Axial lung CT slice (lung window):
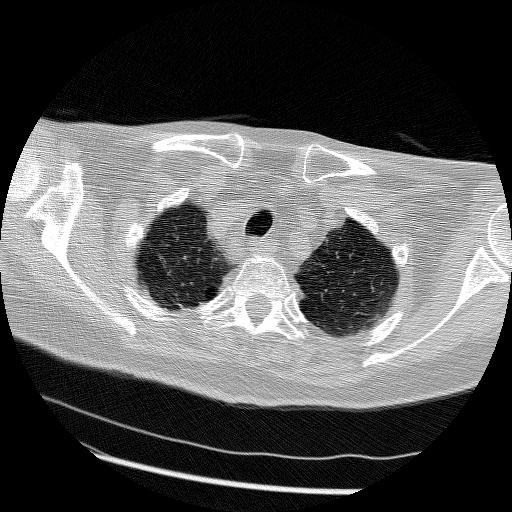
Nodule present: no